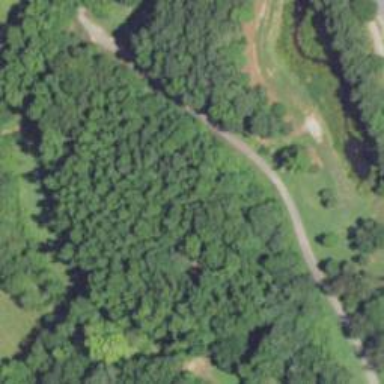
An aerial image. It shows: Disc golf tee area.